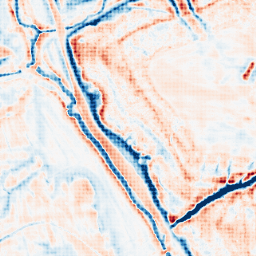
Category: edge_preserving
Decomposition family: bilateral
Decomposition parameters: d: 21
sigma_color: 100
sigma_space: 25
Upsampling method: sinc_hamming
Upsampling parameters: scale: 4
kernel_size: 4
Upsampling scale: 4